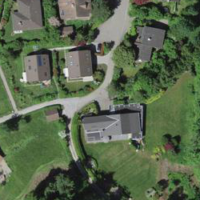
EUNIS habitat code: 55
Species observed at this site:
Salvia pratensis